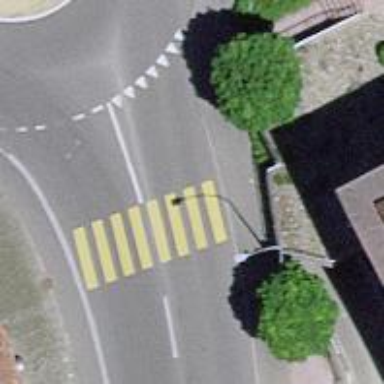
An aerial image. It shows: Uncontrolled zebra crossing on the road.